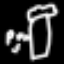
Label: palm tree